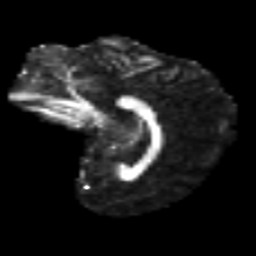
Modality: FA
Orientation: sagittal
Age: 37
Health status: ill
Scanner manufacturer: philips
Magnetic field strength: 3 T
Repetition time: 9 s
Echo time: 0.127 s